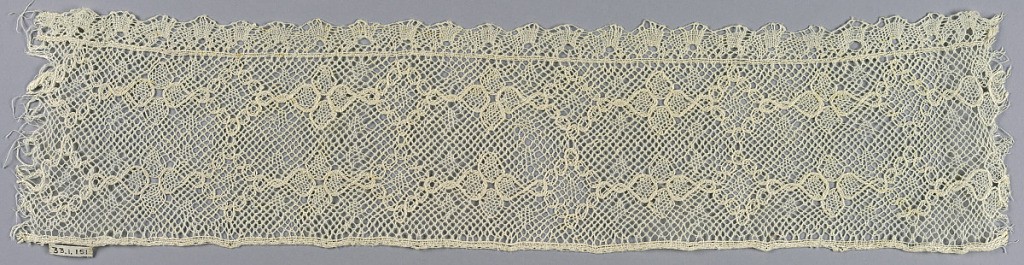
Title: Border
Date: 19th century
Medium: linen Technique: bobbin lace made in Lille style with heavy outlining thread and twisted ground
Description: This has a torchon ground which is two pairs passing through each other and followed by twisting.